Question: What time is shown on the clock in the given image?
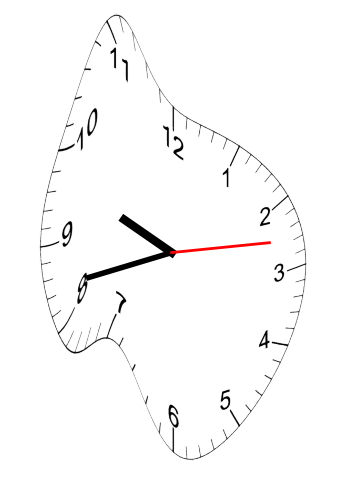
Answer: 09:42:13